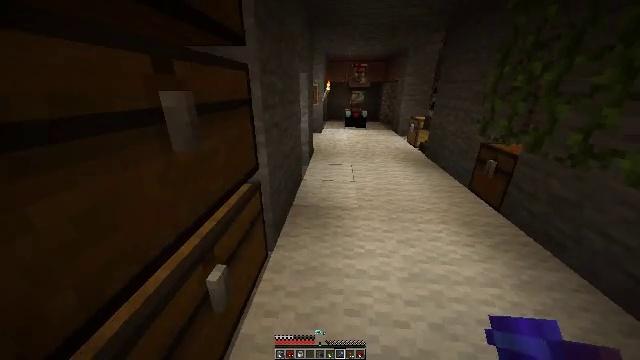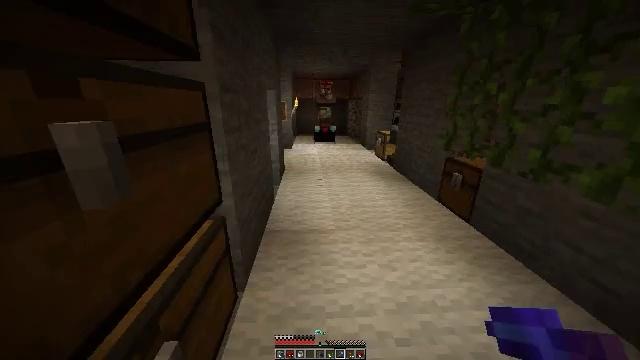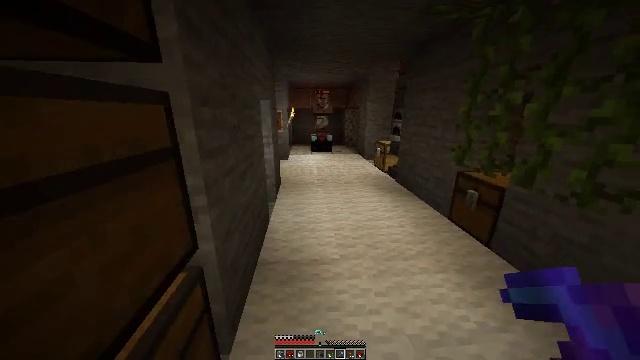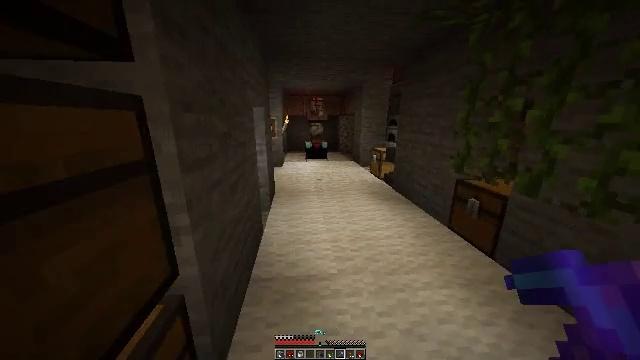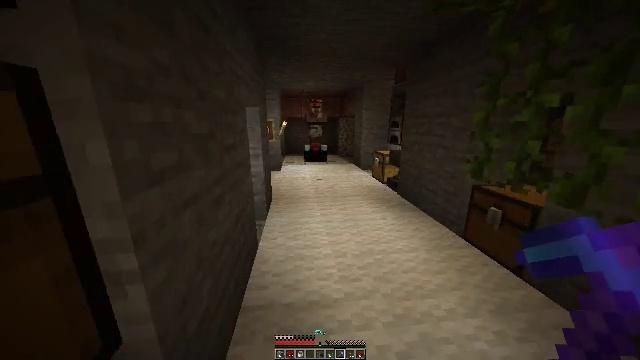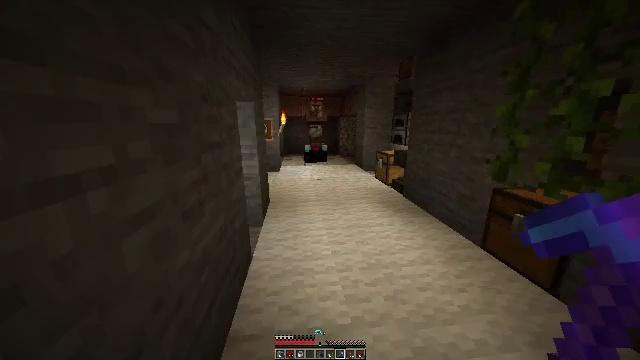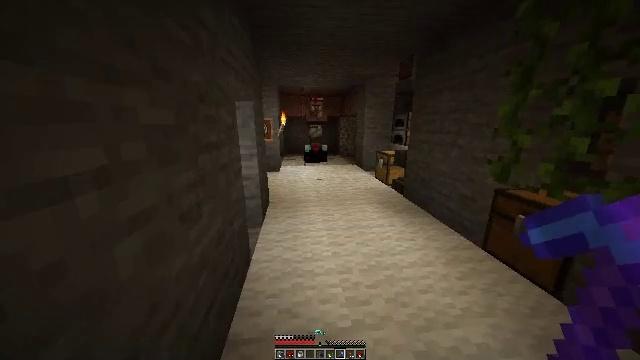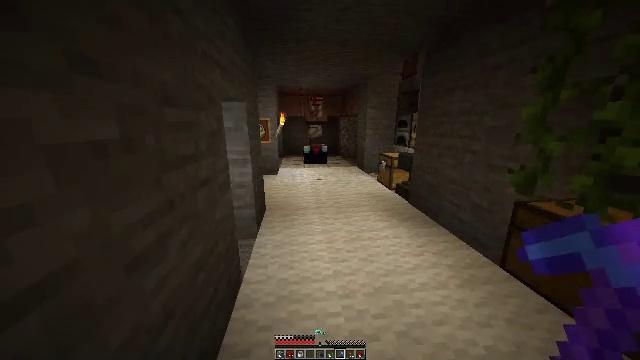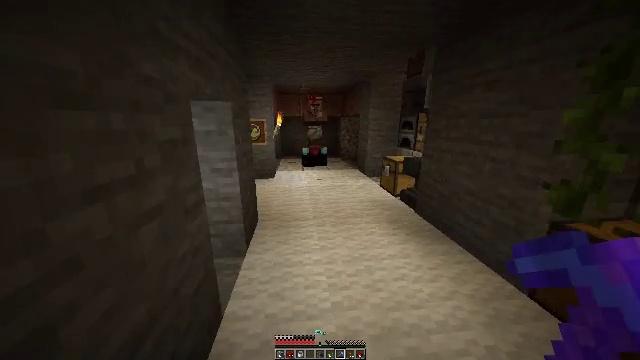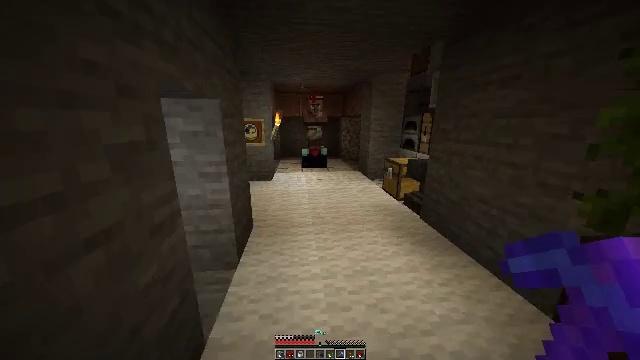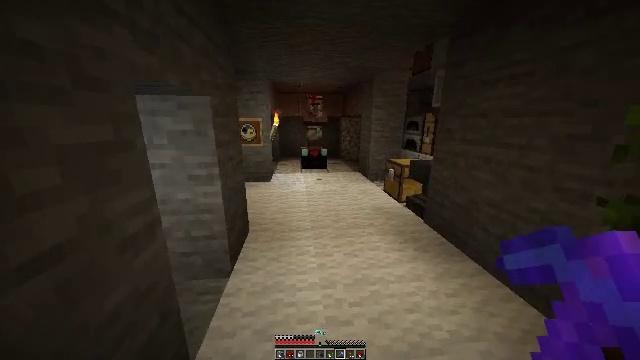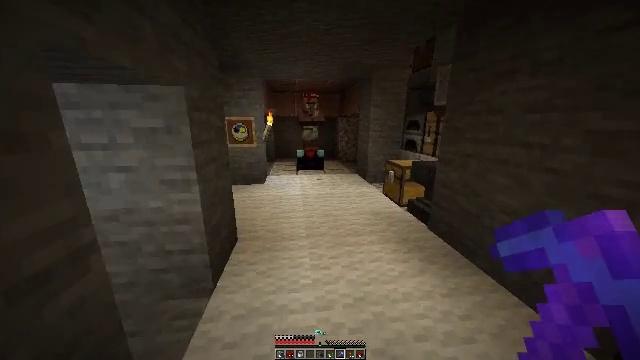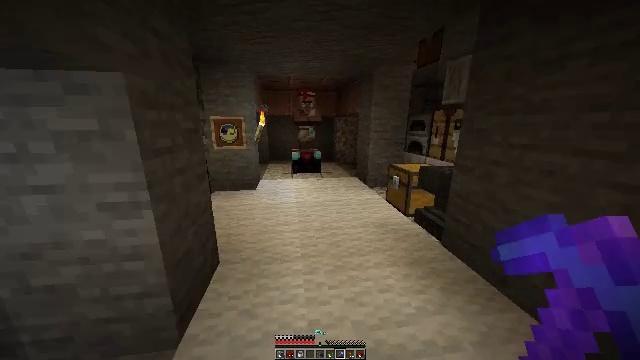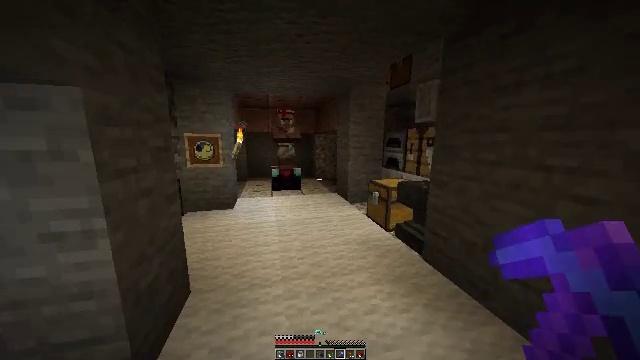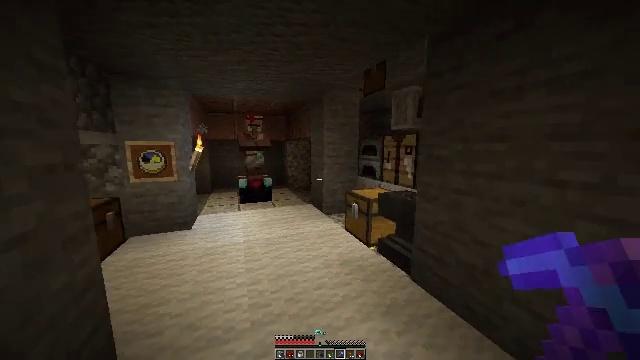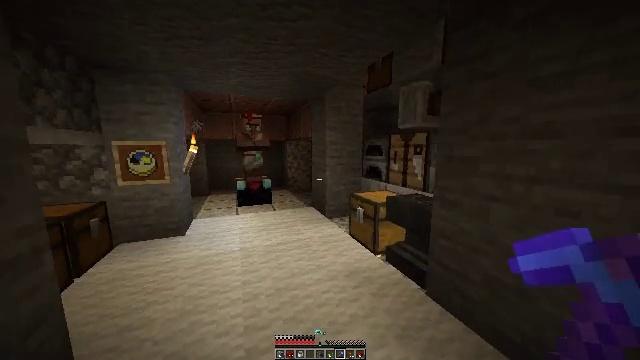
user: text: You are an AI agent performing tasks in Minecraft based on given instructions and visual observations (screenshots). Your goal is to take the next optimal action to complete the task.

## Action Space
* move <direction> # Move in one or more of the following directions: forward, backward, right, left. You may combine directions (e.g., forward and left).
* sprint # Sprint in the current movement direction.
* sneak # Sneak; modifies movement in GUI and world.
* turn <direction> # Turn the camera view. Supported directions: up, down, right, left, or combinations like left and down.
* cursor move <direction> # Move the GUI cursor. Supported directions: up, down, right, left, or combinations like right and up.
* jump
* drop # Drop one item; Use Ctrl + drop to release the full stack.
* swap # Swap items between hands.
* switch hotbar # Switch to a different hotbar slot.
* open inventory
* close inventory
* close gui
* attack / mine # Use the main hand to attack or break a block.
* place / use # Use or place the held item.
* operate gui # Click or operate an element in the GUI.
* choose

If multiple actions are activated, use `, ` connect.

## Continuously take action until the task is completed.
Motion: motion action
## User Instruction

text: Break the grindstone to collect it.
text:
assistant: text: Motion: move forward, turn right and up
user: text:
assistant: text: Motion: move forward, turn right and up
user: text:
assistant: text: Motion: move forward, turn right and up
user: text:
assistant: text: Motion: move forward
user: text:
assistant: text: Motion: move forward
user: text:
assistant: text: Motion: move forward
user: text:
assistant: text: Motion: move forward
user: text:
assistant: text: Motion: move forward
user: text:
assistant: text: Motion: move forward
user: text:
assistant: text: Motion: move forward
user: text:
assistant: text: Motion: move forward
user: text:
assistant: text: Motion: move forward
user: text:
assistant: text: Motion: move forward, turn right and up
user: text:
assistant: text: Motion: move forward, turn right and up
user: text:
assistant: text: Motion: move forward
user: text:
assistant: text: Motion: move forward
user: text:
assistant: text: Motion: move forward
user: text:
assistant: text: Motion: move forward
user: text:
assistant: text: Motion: move forward, turn right
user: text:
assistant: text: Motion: move forward, turn right
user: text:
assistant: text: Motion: move forward, turn right
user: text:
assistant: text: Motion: move forward, turn right and up
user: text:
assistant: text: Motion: move forward and move left, turn right and up
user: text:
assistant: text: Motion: move forward and move left, turn right and up
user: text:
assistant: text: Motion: move forward and move left, turn right and up
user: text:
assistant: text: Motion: move forward, turn right and up
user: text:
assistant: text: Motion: turn right and up
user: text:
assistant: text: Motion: turn right
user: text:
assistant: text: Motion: turn right and up
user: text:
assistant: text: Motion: turn right and up